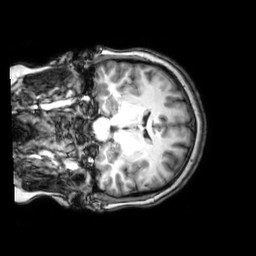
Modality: T1w
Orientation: coronal
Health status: healthy
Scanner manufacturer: philips
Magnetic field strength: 3 T
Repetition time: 0.00769 s
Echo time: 0.0035 s